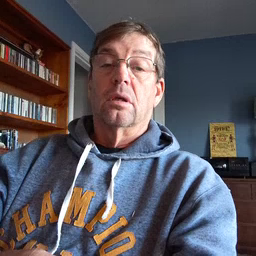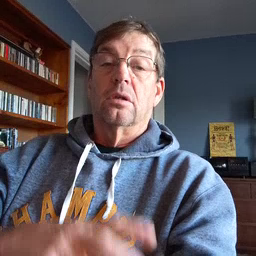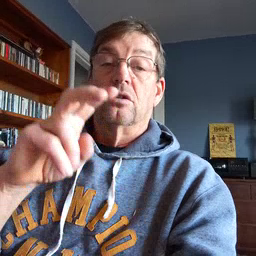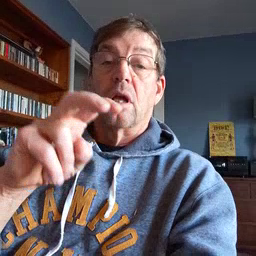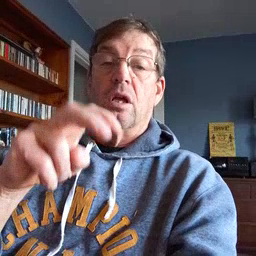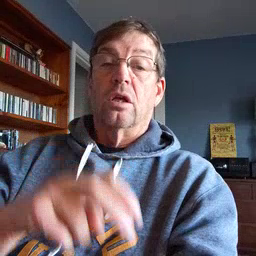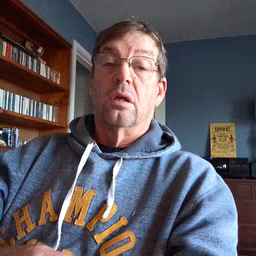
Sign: chair